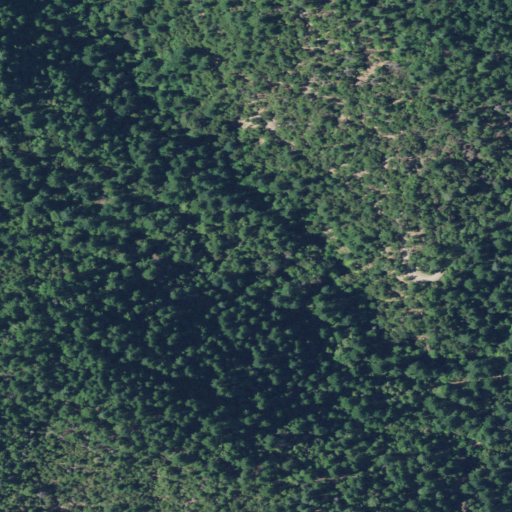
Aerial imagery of valley in Oregon named South Fork Rocky Gulch containing mixed forest, evergreen forest, and open development